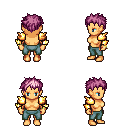
a pixel art fantasy rpg character, female body template, human, tanned skin, gold arm armor, teal pants, pink bedhead hairstyle, bracelets, four views (front, back, left, right), 2x2 character sprite sheet, small pixel art, hard edges, no anti-aliasing